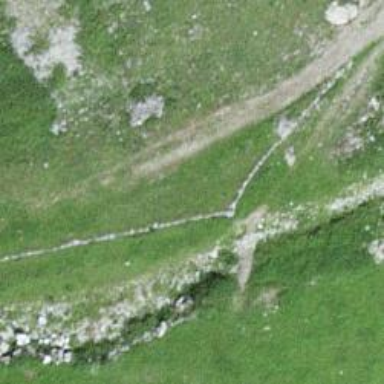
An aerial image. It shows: Path with excellent trail visibility on the ground.